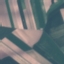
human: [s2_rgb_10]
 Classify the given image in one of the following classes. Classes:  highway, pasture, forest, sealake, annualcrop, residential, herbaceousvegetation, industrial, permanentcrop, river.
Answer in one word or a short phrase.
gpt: AnnualCrop